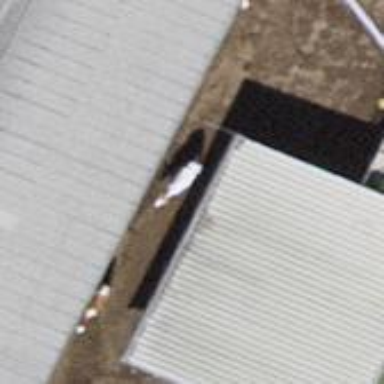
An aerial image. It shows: View of roof of building.